Question: While troubleshooting my web app, I found <URL>, which is about obfuscating addresses in host candidates by using mDNS.
And I found that when the two peer (agent L, agent R) is in a topology as in the Figure 7 below, the WebRTC peer connection fails because the host address of agent R is obfuscated and the srflx address of agent R is discarded since agent R is not behind a NAT. The relevant expressions in <URL> about discarding the srflx address of agent R are below.
> 5.1.3. Eliminating Redundant Candidates
> Next, the ICE agents (initiating and responding) eliminate redundant
candidates. Two candidates can have the same transport address yet
different bases, and these would not be considered redundant.
Frequently, a server-reflexive candidate and a host candidate will be
redundant when the agent is not behind a NAT. A candidate is
redundant if and only if its transport address and base equal those
of another candidate. The agent SHOULD eliminate the redundant
candidate with the lower priority. - <URL>
---
>
> (Figure 7 is from <URL>
And in <URL>, I found no explanation about the case of Figure 7. When I tested the recent version of Chrome, Firefox, and Safari, the WebRTC peer connection failed in all of the browsers in the case of Figure 7, because of the reason I wrote above -- the host address of agent R was obfuscated and the srflx address of agent R was discarded.
When turning off obfuscating local addresses by changing the browser setting (the obfuscating is done by default), the WebRTC peer connection is successfully established. (I tested this successful connection on Chrome, and FireFox. In Chrome, by disabling 'Anonymize local IPs exposed by WebRTC' in "about:flags" page. In Firefox, by setting 'false' 'media.peerconnection.ice.obfuscate_host_addresses' in "about:config" page.)
Is this a problem of the IETF's WebRTC spec? (Maybe a collision between <URL> Or a problem of the implementations of the modern browsers? Is there a way to establish WebRTC peer connection in the case of Figure 7 without turning off the obfuscating host address? I want to know.
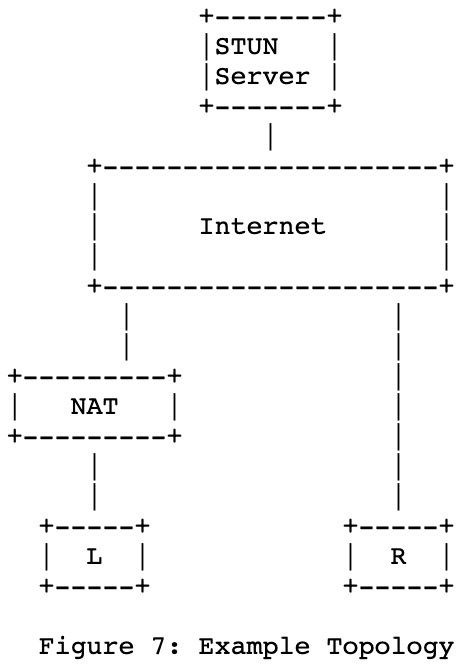
Answer: From <URL>:
> Regardless of the result, a server-reflexive candidate will be generated; the transport address of this candidate is an IP address and therefore distinct from the hostname transport address of the associated mDNS candidate, and as such MUST NOT be considered redundant per the guidance in [RFC8445], Section 5.1.3. To avoid accidental IP address disclosure, this server-reflexive candidate MUST have its raddr field set to "0.0.0.0"/"::" and its rport field set to "9", as discussed in [ICESDP], Section 9.1.
Omitting a SRFLX candidate because its server-reflexive IP address matches an IP address used to produce a local obfuscated candidate appears to be explicitly nonconforming.